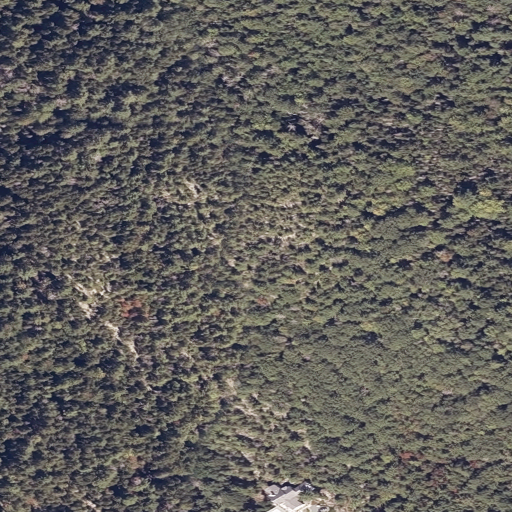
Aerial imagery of mountain in Maine named Whalesback containing evergreen forest, mixed forest, grassland, deciduous forest, open development, high intensity development, and open water